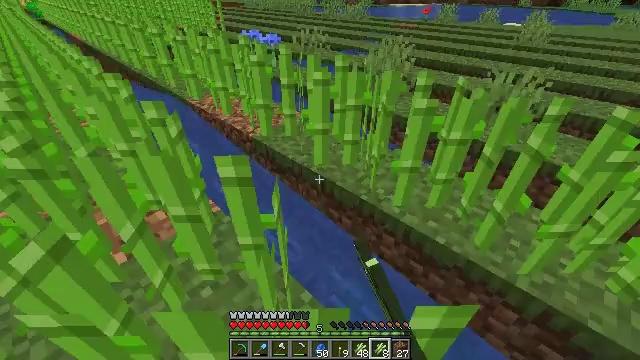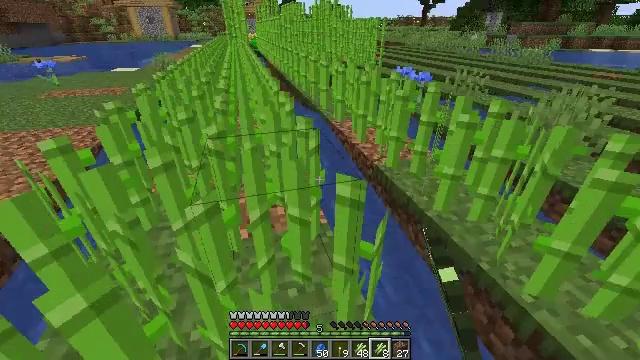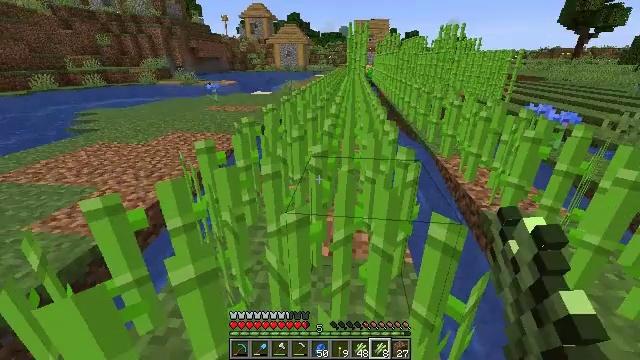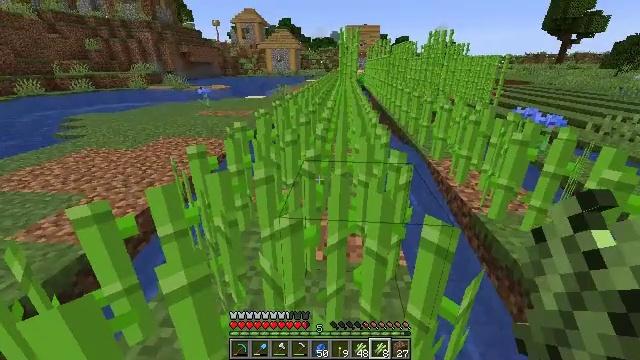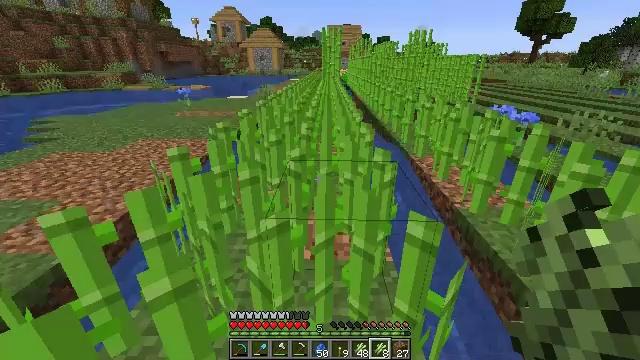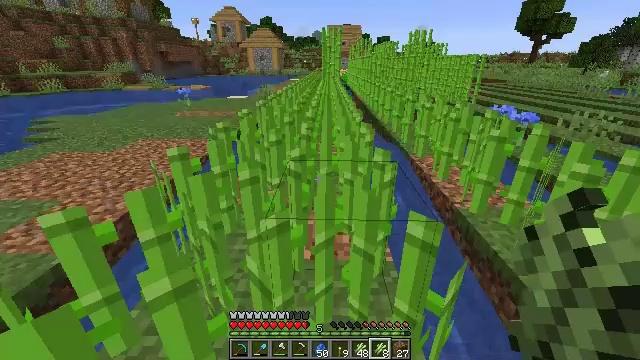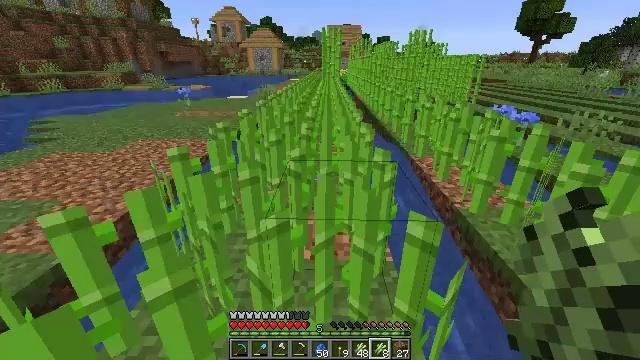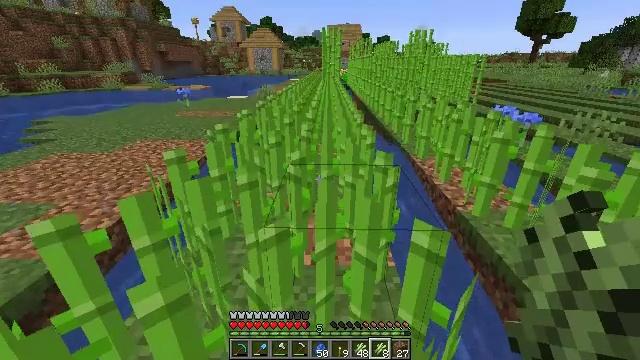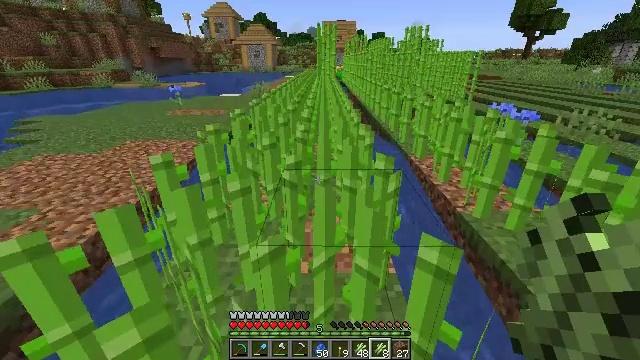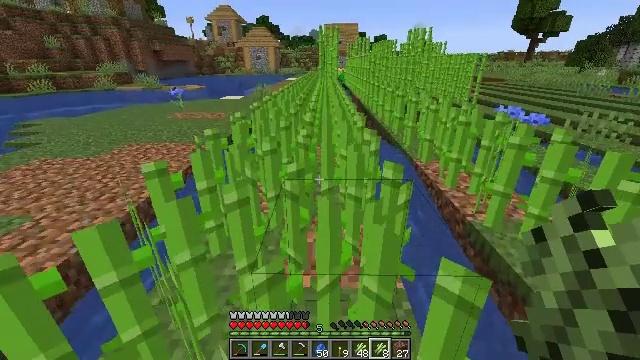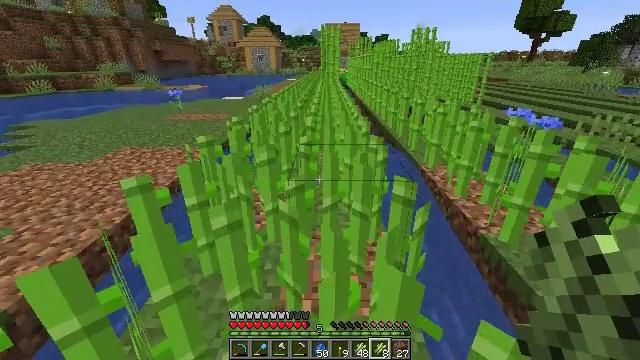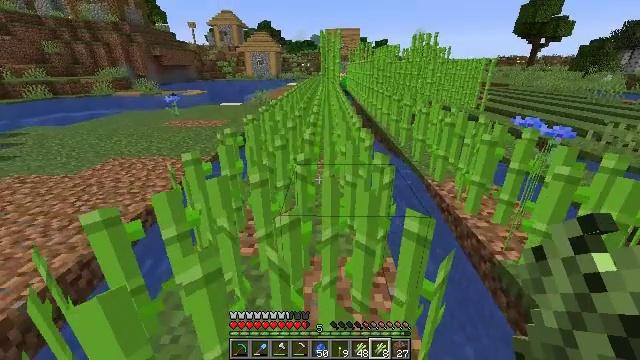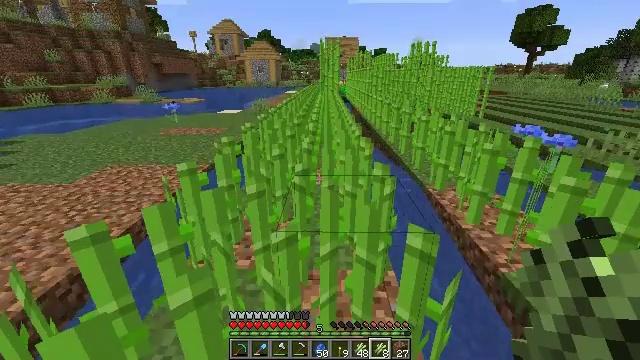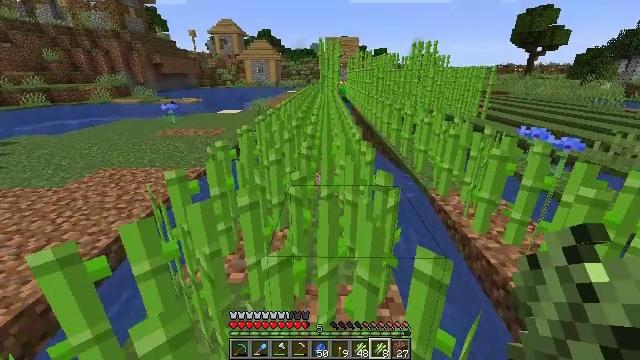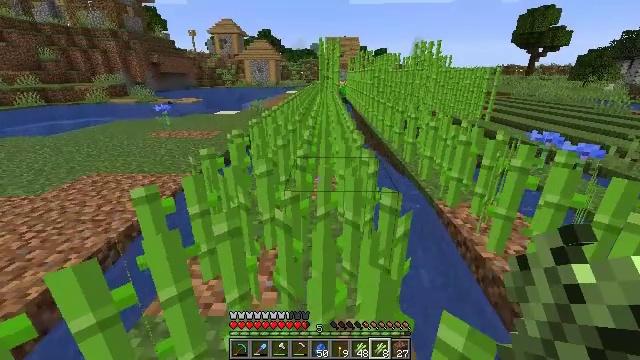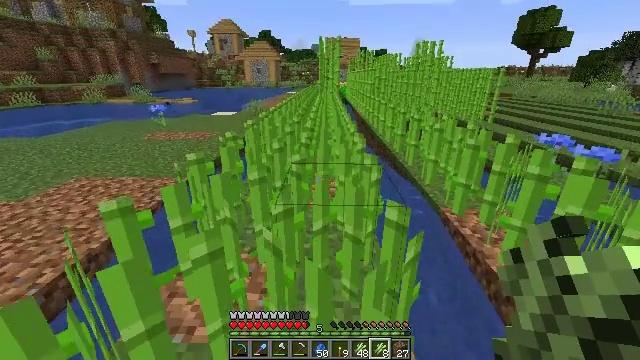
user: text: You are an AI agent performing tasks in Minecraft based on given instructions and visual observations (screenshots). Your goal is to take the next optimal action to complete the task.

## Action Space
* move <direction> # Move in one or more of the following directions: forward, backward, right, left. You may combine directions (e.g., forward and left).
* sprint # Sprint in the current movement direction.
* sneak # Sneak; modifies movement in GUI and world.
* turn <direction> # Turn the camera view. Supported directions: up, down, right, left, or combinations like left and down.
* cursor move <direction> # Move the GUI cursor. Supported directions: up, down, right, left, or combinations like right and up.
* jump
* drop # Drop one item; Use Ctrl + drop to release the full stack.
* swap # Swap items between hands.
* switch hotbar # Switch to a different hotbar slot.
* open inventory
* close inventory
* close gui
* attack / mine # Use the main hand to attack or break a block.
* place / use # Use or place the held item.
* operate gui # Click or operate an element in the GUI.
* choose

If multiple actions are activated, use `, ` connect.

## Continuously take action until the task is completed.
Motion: motion action
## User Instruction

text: Break the sugar cane.
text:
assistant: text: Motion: turn left and up
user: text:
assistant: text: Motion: turn left and up
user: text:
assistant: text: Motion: turn right
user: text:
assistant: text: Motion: turn right
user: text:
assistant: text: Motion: no_op
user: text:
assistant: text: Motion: no_op
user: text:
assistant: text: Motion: move forward
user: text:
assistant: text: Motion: move forward, turn right
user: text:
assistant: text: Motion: move forward
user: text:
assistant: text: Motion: move forward
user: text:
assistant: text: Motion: move forward, turn up
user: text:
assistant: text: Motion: move forward, turn up
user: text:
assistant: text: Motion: move forward
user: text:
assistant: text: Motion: move forward
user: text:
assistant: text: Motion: move forward
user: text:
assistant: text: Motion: move forward
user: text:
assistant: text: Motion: move forward
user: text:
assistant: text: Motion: move forward, turn up
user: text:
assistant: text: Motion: move forward, turn up
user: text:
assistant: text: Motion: move forward, turn up
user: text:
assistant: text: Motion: move forward, turn up
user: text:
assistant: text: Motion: move forward
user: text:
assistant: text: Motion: move forward, switch to hotbar 2
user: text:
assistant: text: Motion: move forward, switch to hotbar 2
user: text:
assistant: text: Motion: move forward, switch to hotbar 2
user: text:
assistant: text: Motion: move forward, switch to hotbar 2
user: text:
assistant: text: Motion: move forward, switch to hotbar 2
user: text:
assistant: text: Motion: move forward, switch to hotbar 2
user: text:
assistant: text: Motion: move forward
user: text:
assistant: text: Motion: move forward